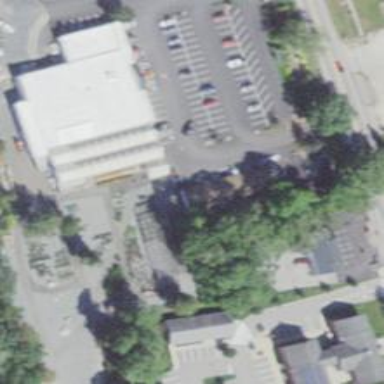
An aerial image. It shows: Hardware shop located within building.